Question: in jQuery cycle feature animation not properly working when the images forcing to render between anchor tag in . The images render from the right top corner.If I am remove its working fine in chrome. Its working properly in mozilla.

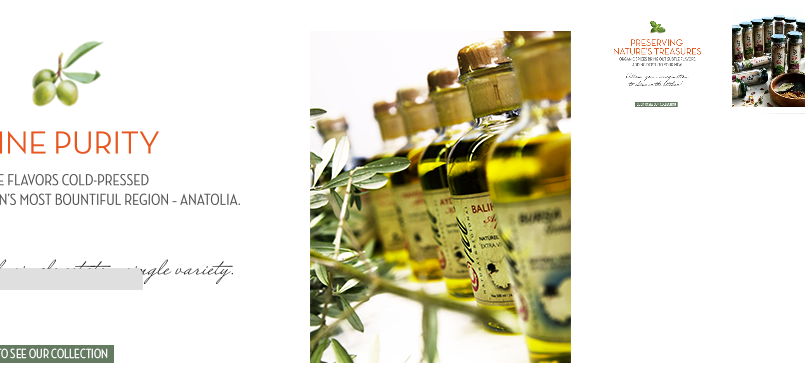
Answer: I think you should add image size on stylesheet.
- below is your source'''
.img-responsive, .thumbnail>img, .thumbnail a>img,
.carousel-inner>.item>img, .carousel-inner>.item>a>img
{max-width:100%;height:auto;}
'''
change source like below
'''
.img-responsive, .thumbnail>img, .thumbnail a>img,
.carousel-inner>.item>img, .carousel-inner>.item>a>img
{width:780px;height:380px;}
'''
- <URL>